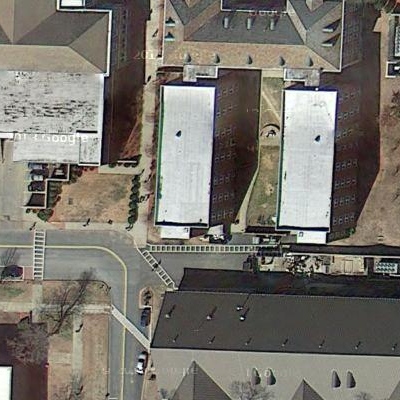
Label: Industry